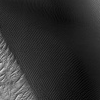
Atmospheric dust classification: not_dusty